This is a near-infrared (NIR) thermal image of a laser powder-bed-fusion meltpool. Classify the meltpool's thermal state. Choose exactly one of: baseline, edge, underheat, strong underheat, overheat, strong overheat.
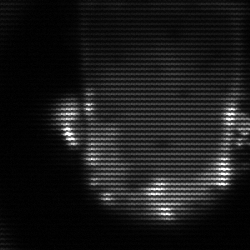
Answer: baseline